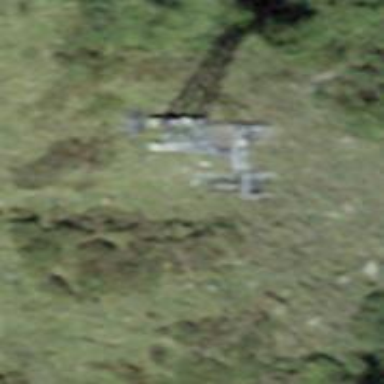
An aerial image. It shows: Pylon used for aerialway.